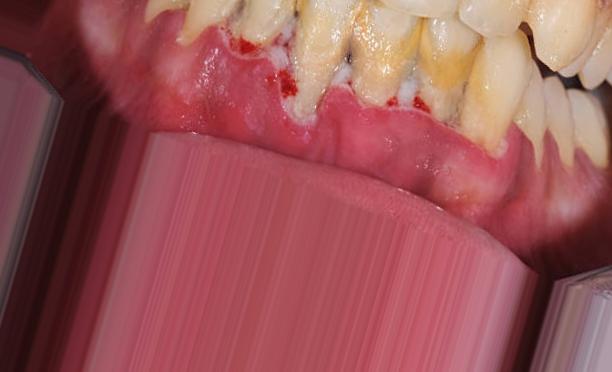
Condition: Tooth Discoloration